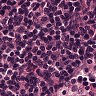
Metastatic tissue present: no